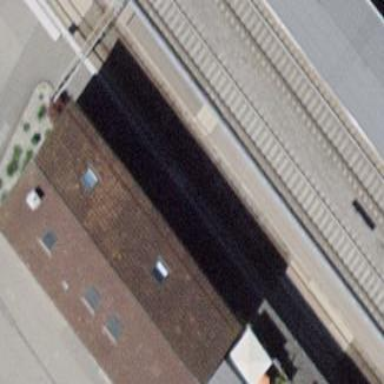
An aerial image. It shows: Train station building.